Question: Count the number of objects in the diagram.
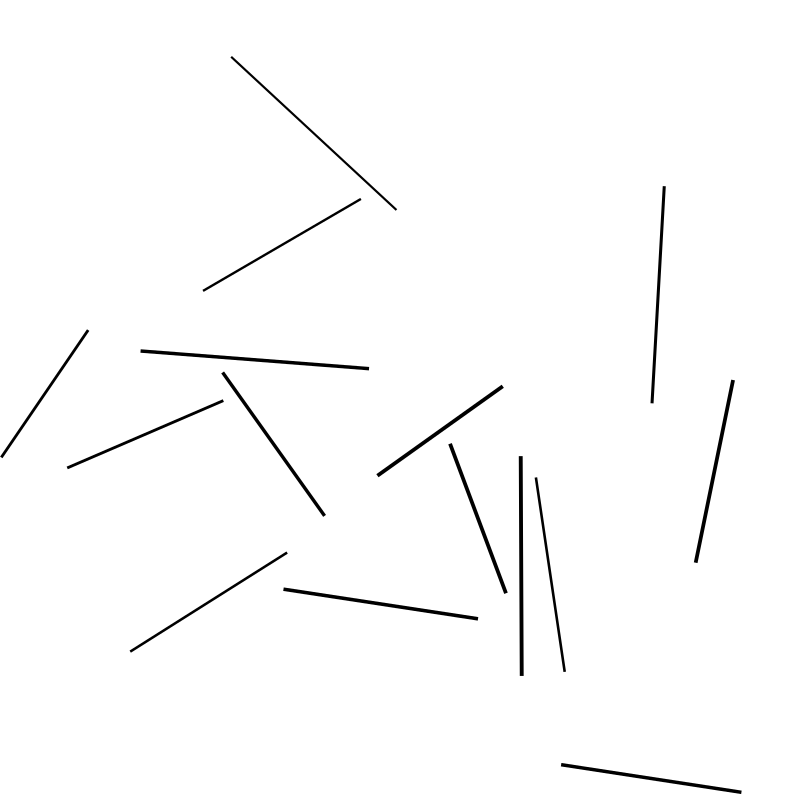
Answer: 15